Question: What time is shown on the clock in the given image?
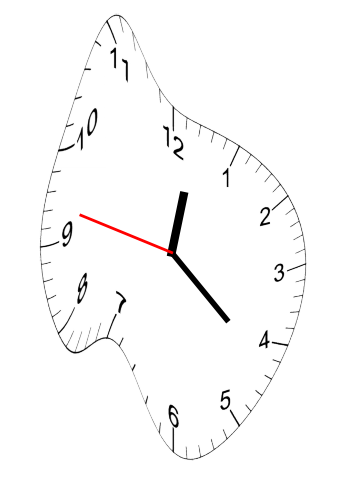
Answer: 12:21:47